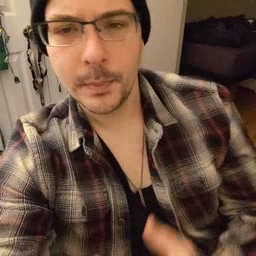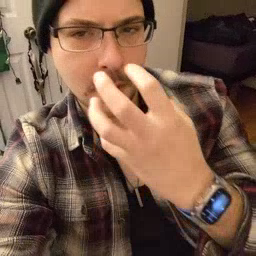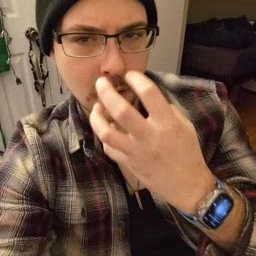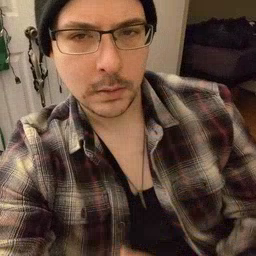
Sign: mad